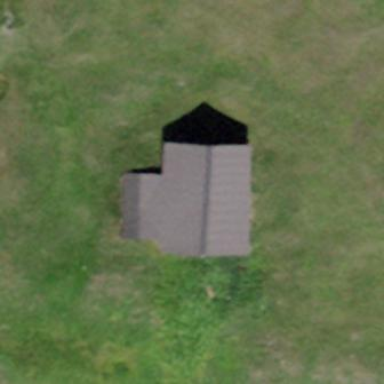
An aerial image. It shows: Farm auxiliary building.